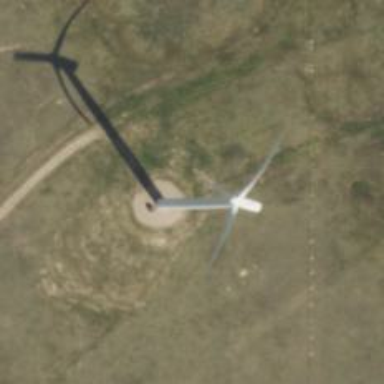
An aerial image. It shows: Wind power generator utilizing wind turbines.